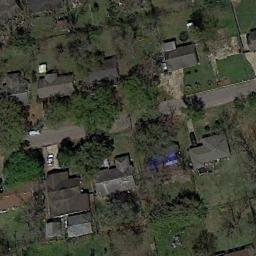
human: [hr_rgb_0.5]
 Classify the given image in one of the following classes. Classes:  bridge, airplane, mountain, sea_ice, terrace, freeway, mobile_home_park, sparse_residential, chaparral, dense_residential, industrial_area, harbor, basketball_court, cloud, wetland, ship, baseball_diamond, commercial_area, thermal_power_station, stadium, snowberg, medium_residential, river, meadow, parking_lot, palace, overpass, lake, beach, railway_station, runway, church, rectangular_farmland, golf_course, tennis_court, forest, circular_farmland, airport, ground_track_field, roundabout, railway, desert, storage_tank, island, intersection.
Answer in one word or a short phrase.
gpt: medium_residential